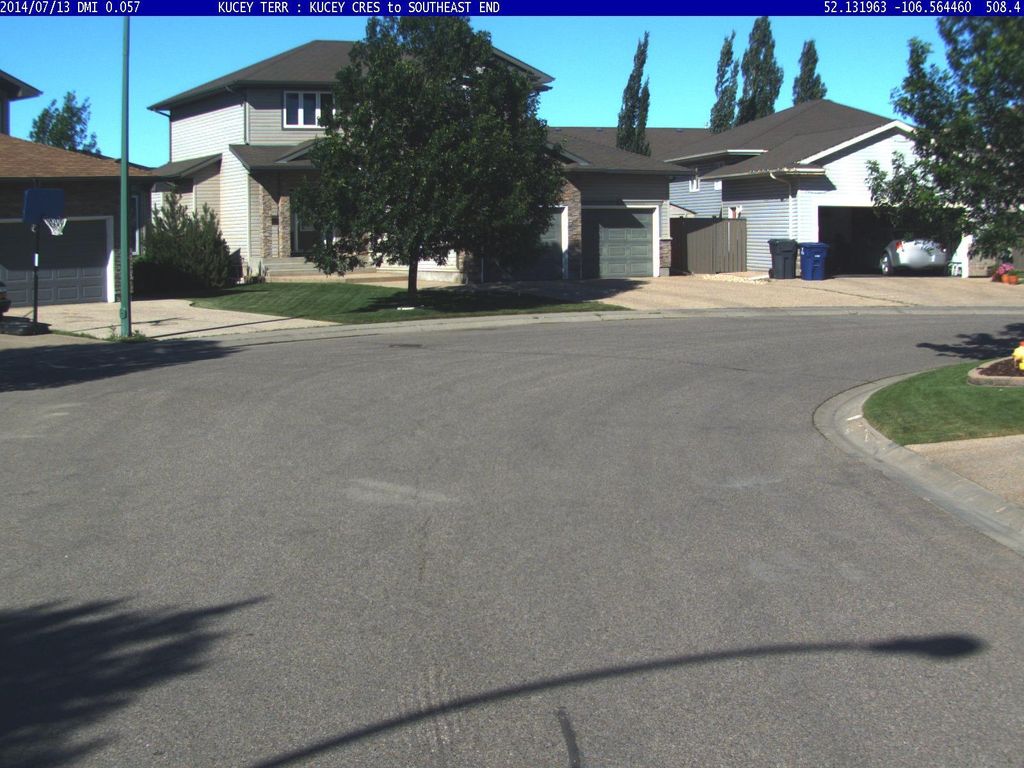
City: saskatoon